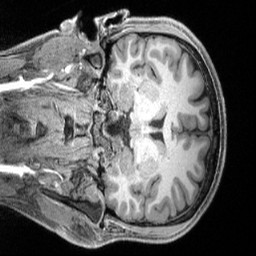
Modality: T1w
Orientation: coronal
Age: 27
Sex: male
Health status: healthy
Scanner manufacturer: siemens
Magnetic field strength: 3 T
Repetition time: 2.4 s
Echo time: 0.00222 s